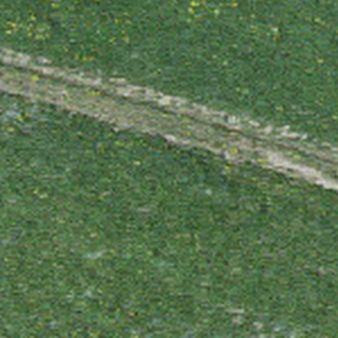
Label: other